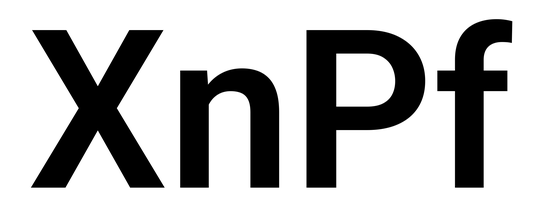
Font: Roboto_SemiBold